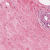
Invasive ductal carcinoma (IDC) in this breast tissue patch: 0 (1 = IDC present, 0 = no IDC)